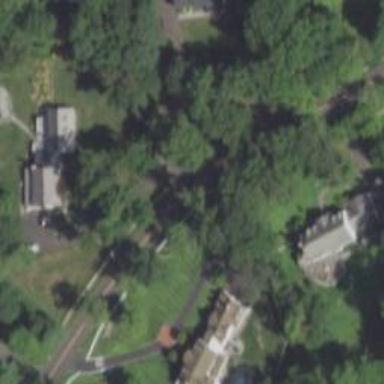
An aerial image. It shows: Driveway.